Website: crate-barrel
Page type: stored-credit-cards
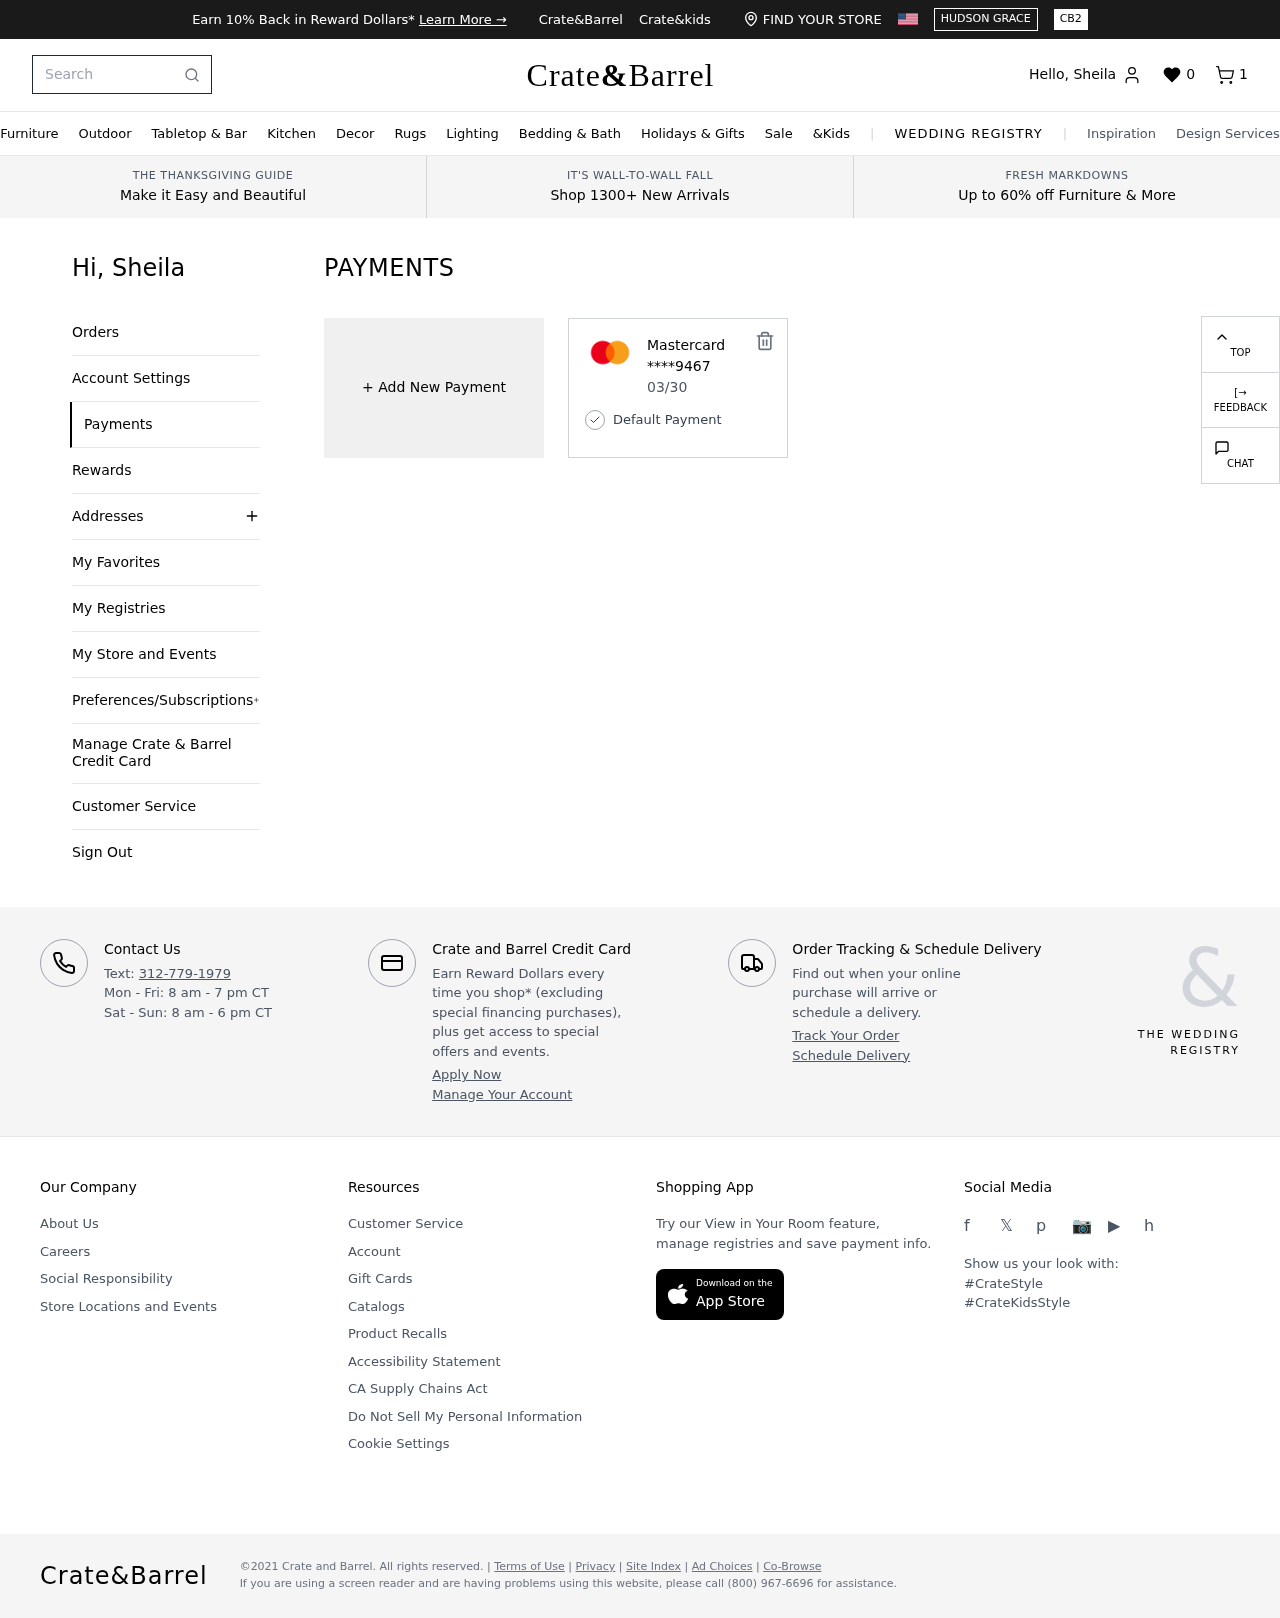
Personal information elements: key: PII_CARD_EXPIRY
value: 03/30
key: PII_CARD_LAST4
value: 9467
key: PII_CARD_TYPE
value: Mastercard
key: PII_FIRSTNAME
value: Sheila
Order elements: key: ORDER_NUM_ITEMS
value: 1
Search elements: key: HEADER_SEARCH
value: Search
Other elements: key: FAVORITES_COUNT
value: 0